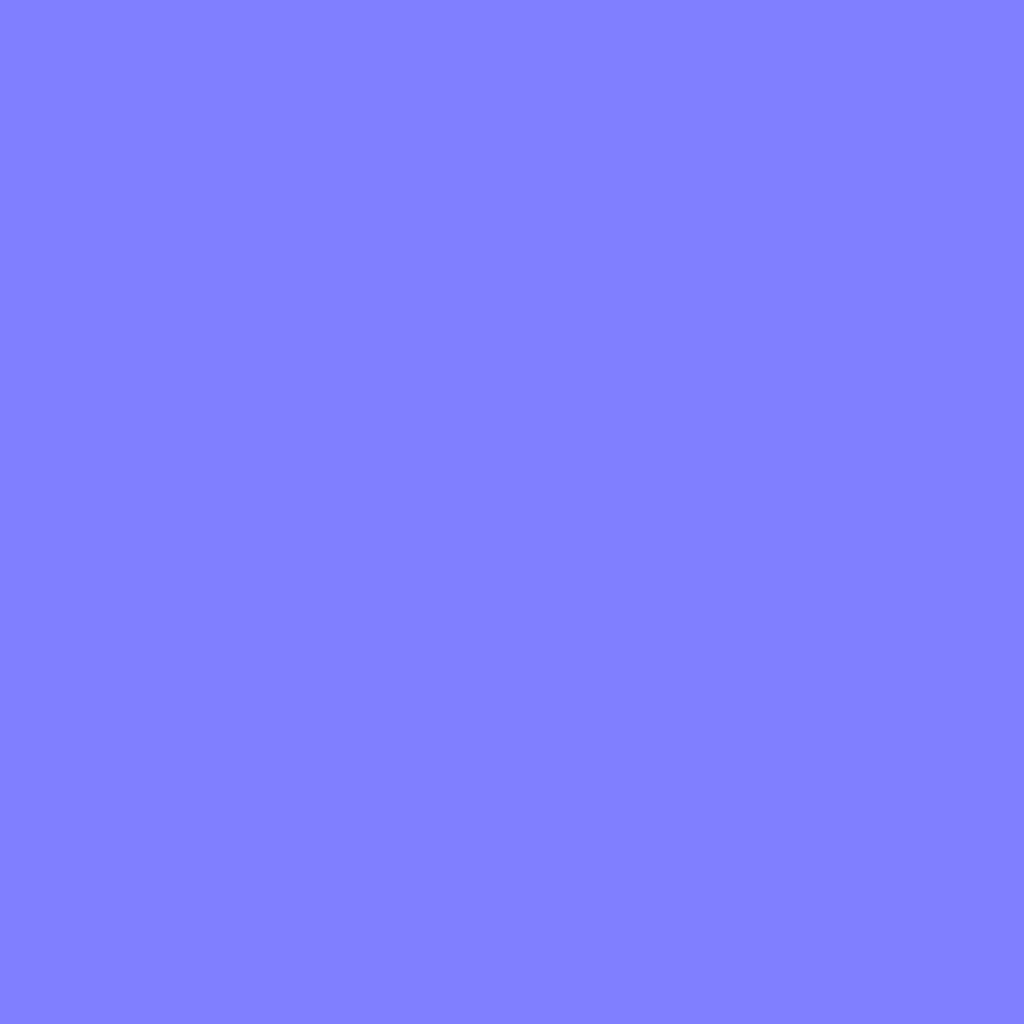
Texture map type: NormalGL